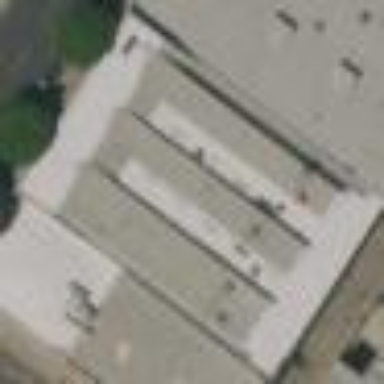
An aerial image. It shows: Industrial building.